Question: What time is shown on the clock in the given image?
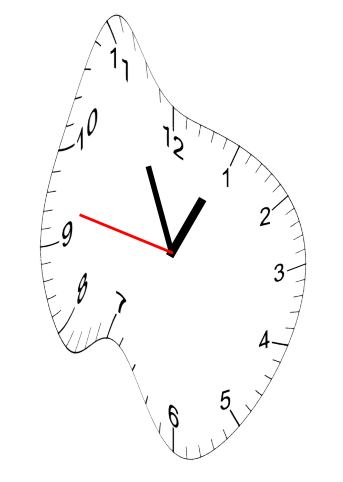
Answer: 12:55:47